Question: <URL>.
Now, let me explain my issue in mathematical terms and in the code (C#):
========================
Given:
- A circle with center of origin at (0,0) and radius = 0.0364- A line segment which is parallel to the top of the circle and separated by a small margin (so that the line segment is not tangent to the circle). Size of margin does not matter. The line segment's length is 40% of the diameter of the circle.
Solve for:
A vertical line segment with its starting point at the starting point of the aforementioned line and its ending point touching the circle's edge.
========================
I am not receiving my desired result using AutoCAD's Object Snap feature. The line segment I am trying to draw renders only diagonally using OSnap modes tangent and perpendicular. (See the following C# examples):
Example 1:
'''
bigCircle.GetObjectSnapPoints(
ObjectSnapModes.ModePerpendicular,
0,
tipTopCenterPoint1,
hatTopP3Dstart1,
fakematrix1,
p3dcolright,
icol1
)
'''
...renders the new line folding in, becoming diagonal. I don't know what it is snapping to, but it's not what I want.
Example 2: This function...
'''
bigCircle.GetObjectSnapPoints(
ObjectSnapModes.ModeTangent,
0,
tipTopCenterPoint1,
hatTopP3Dstart1,
fakematrix1,
p3dcolright,
icol1
);
'''
....renders the new line extending out, becoming diagonal. I believe the line is attaching to the point tangent to the circle, but it's not what I want.
Here is what I want to get; how can I do so?

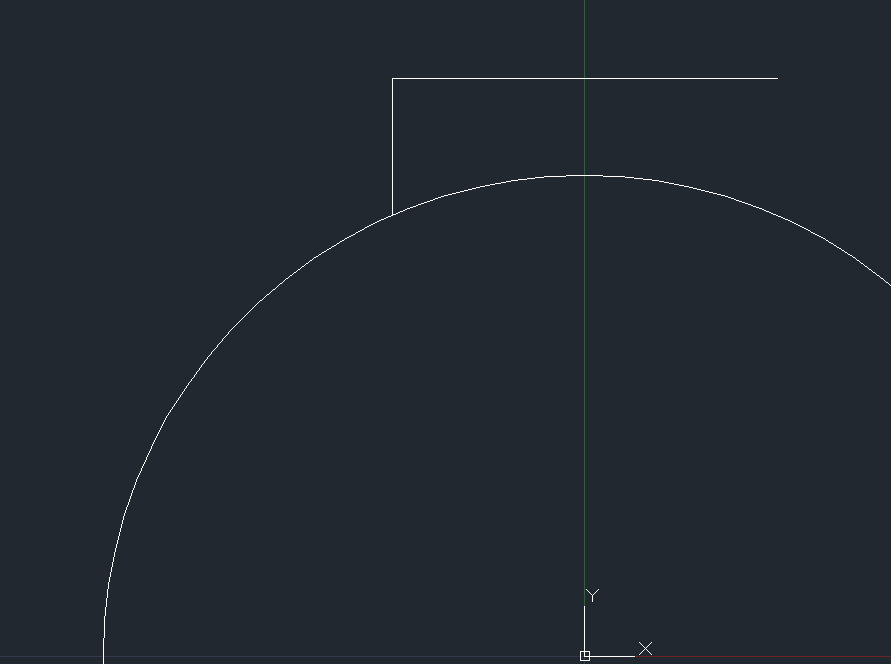
Answer: Rather than try to program around how you'd perform this as a user, I'd stick to good old math for speed and simplicity. The drop distance you're looking for is referred to as the Sagitta.
Here is how it could be implemented in code to make it dynamic:
'''
[CommandMethod("MathIsCool")]
public void Draw_Method()
{
Database db = HostApplicationServices.WorkingDatabase;
Editor ed = AcadApplication.DocumentManager.MdiActiveDocument.Editor;
// Parameters (get from user prompt if desired)
var startP = new Point3d(0, 0, 0);
var r = 5.64;
var lineGap = 0.4;
var chordLen = r * 0.40;
try
{
using (Transaction acTrans = db.TransactionManager.StartOpenCloseTransaction())
{
var bt = (BlockTable)acTrans.GetObject(db.BlockTableId, OpenMode.ForWrite);
var btr = (BlockTableRecord)acTrans.GetObject(bt[BlockTableRecord.ModelSpace], OpenMode.ForWrite);
// Create the circle
var circ = new Circle(startP, Vector3d.ZAxis, r);
btr.AppendEntity(circ);
acTrans.AddNewlyCreatedDBObject(circ, true);
// Create the horizontal line
var hPt1 = new Point3d(startP.X - (chordLen / 2), startP.Y + (r + lineGap), 0);
var hPt2 = new Point3d(hPt1.X + chordLen, hPt1.Y, 0);
var hLine = new Line(hPt1, hPt2);
btr.AppendEntity(hLine);
acTrans.AddNewlyCreatedDBObject(hLine, true);
// Create the vertical line
// Arc sagitta = Sqrt(r*r-l*l);
var sag = Math.Sqrt(r * r - (chordLen / 2) * (chordLen / 2));
var vPt2 = new Point3d(hPt1.X, startP.Y + sag, 0);
var vLine = new Line(hPt1, vPt2);
btr.AppendEntity(vLine);
acTrans.AddNewlyCreatedDBObject(vLine, true);
acTrans.Commit();
}
}
catch (System.Exception ex)
{
Debug.WriteLine(ex.ToString());
ed.WriteMessage(ex.ToString());
}
}
'''
You can read more about the Sagitta here: <URL>
Edit: Updated the transaction to a StartOpenCloseTransaction based on a 60% increase in performance over 100,000 iterations.